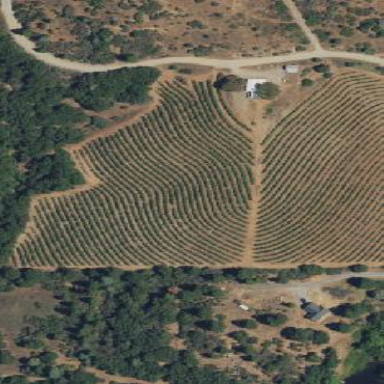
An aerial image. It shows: Unique farmland with vineyards growing grapes.